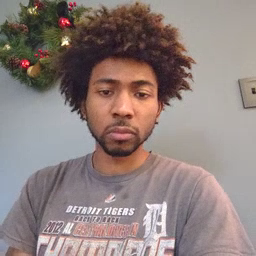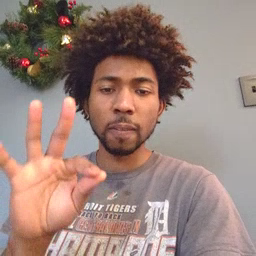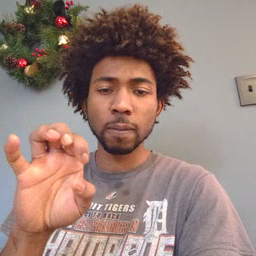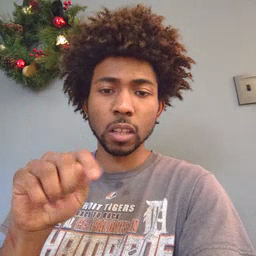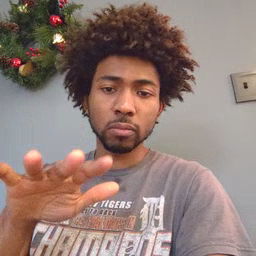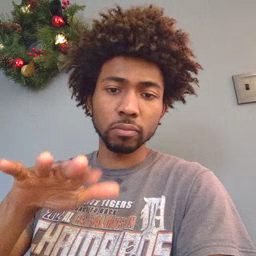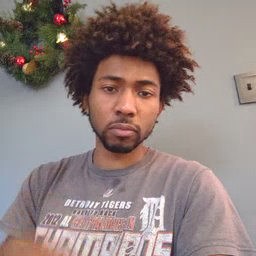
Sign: feet